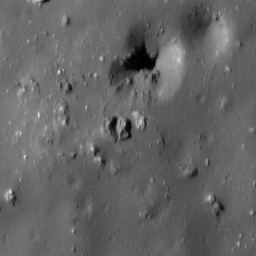
Pit: Tycho 8
Host crater: Tycho
Host type: impact_melt
Lunar coordinates: latitude -42.788, longitude 348.774